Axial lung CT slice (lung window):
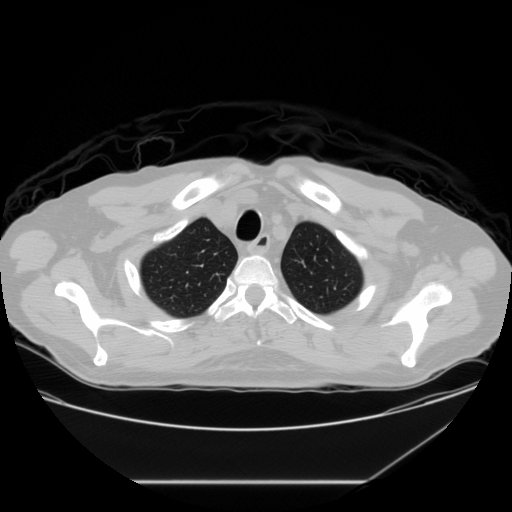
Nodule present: no